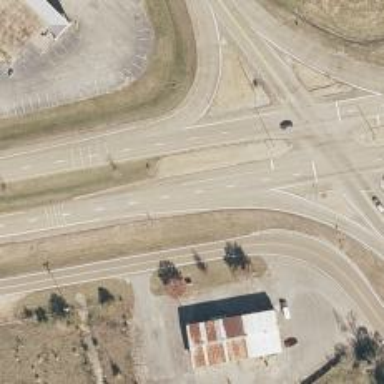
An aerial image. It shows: Primary highway.